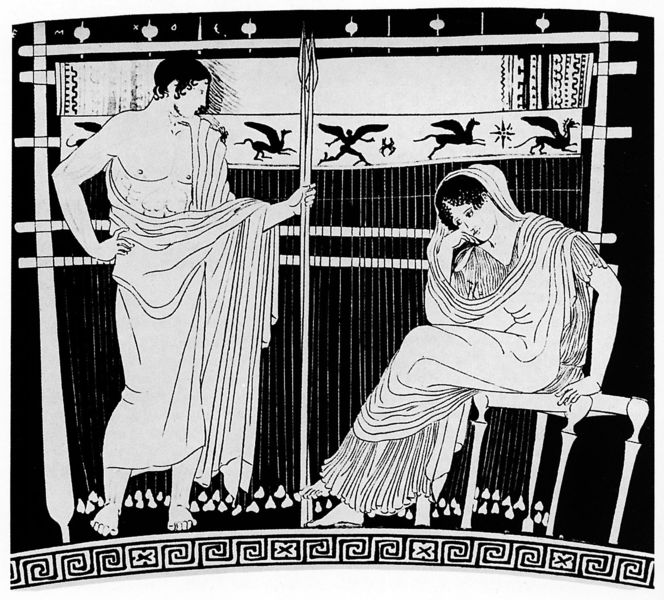
Titel: Penelope am Webstuhl (Nachzeichnung einer Vasenmalerei aus Chiusi
Institution: Bologna

Schlagwörter: flügel, mann, weiß, sitzen, frau, männer, schwarz, skizze, stuhl, dame, tuch, ornament, teppich, falten, stehen, vorhang, gewand, sitzend, stoff, paar, borte, fliegen, pferd, rund, engel, keramik, vase, rahmung, stab, thron, detail, ornamente, denkend, antike, linie, kontur, druck, waffen, waffe, rom, rolle, fries, ehe, griechen, zeus, toga, griechisch, griechenland, lanzen, speer, speere, hermes, teppisch, odysseus, bote, tunika, pegasus, knüpfen, weben, sinnend, mäander, weber, weberei, webstuhl, ampore, stizen, webrahmen, ikarus, weberin, schwsarz, nachzeichnung, wirtel, penelope, gwebstuhl, webgewichte, sinnedn